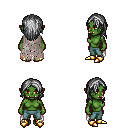
a pixel art fantasy rpg character, female body template, orc, green skin, gray tattered cape, teal pants, gray long hairstyle, gold boots, four views (front, back, left, right), 2x2 character sprite sheet, small pixel art, hard edges, no anti-aliasing